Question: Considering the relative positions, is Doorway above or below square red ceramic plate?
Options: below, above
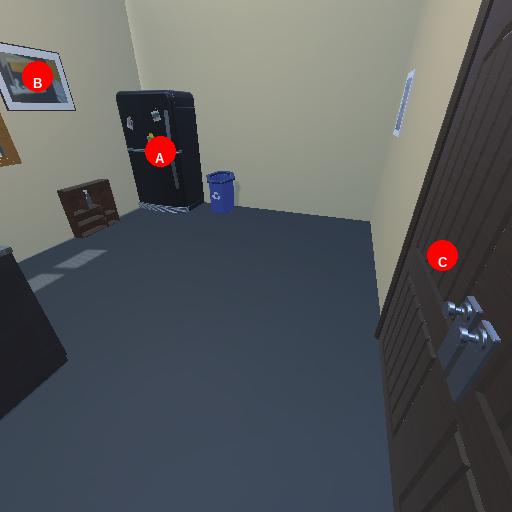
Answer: below